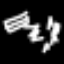
Label: squiggle